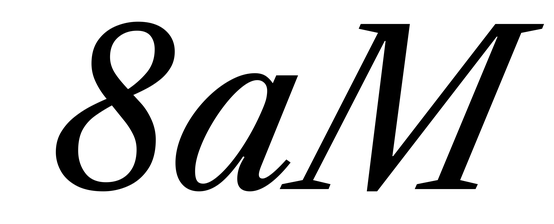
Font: LibreCaslonText-Italic_Italic